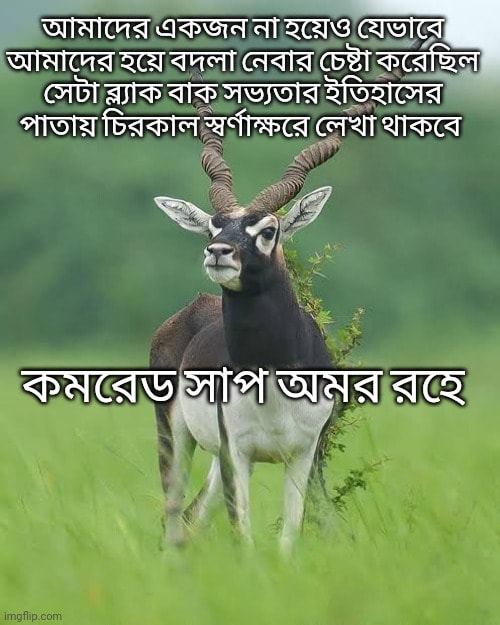
Text: আমাদের একজন না হয়েও যেভাবে আমাদের হয়ে বদলা নেবার চেষ্টা করেছিল, সেটা ব্ল্যাক বাক সভ্যতার ইতিহাসের পাতায় চিরকাল স্বর্ণাক্ষরে লেখা থাকবে, কমরেড সাপ অমর রহে
Label: Hate
Hate category: Political
Targeted group: Organization